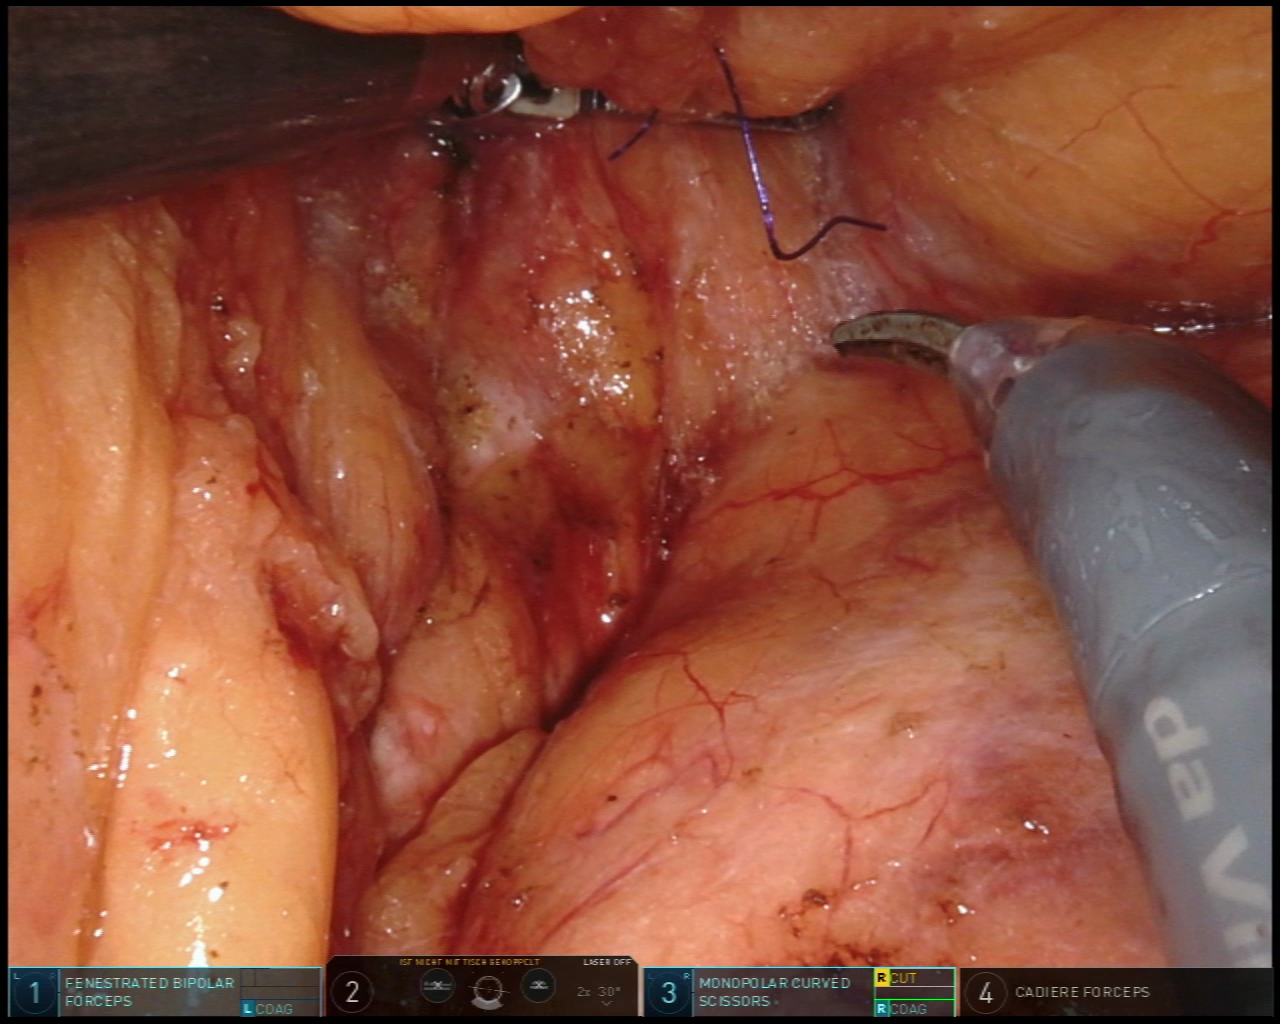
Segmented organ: pancreas
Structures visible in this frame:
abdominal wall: no
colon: no
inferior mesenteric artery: no
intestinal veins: no
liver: no
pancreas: yes
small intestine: no
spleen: no
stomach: no
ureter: no
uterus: no
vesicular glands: no